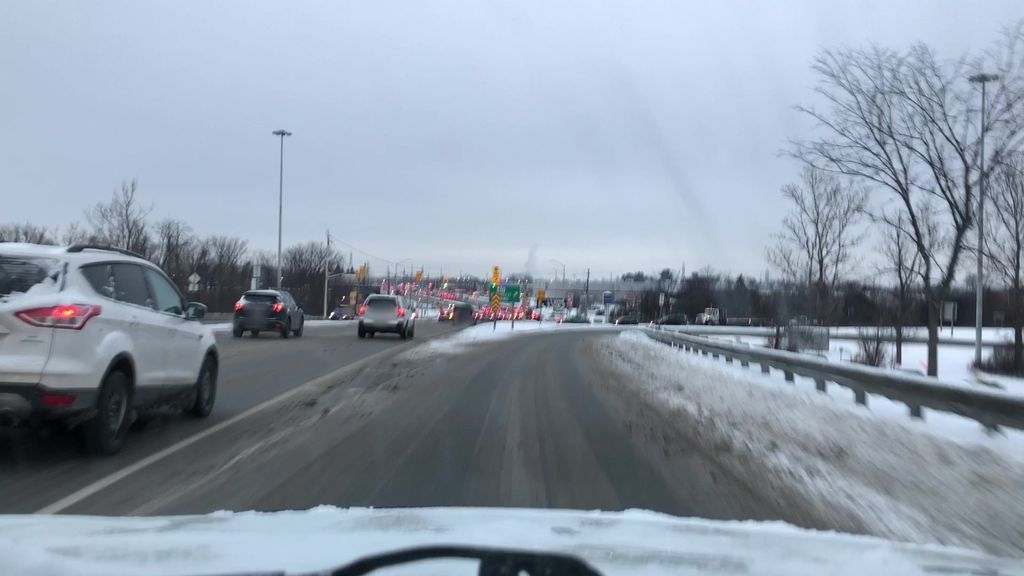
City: ottawa-gatineau